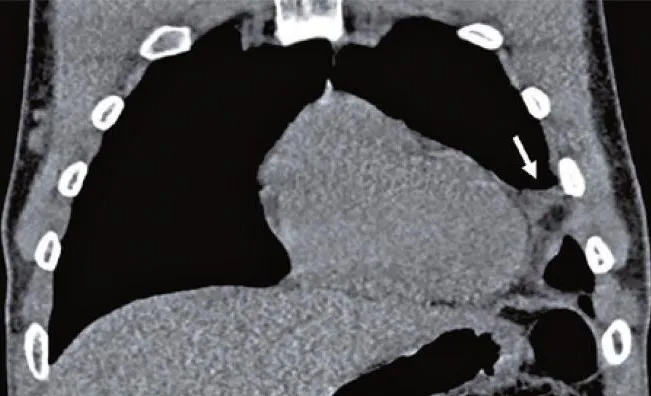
Computed tomography of the chest on coronal view evidencing a rounded lesion (arrow) with fat attenuation and variable degrees of densification of the adipose planes.
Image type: radiology (ct)